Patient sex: F
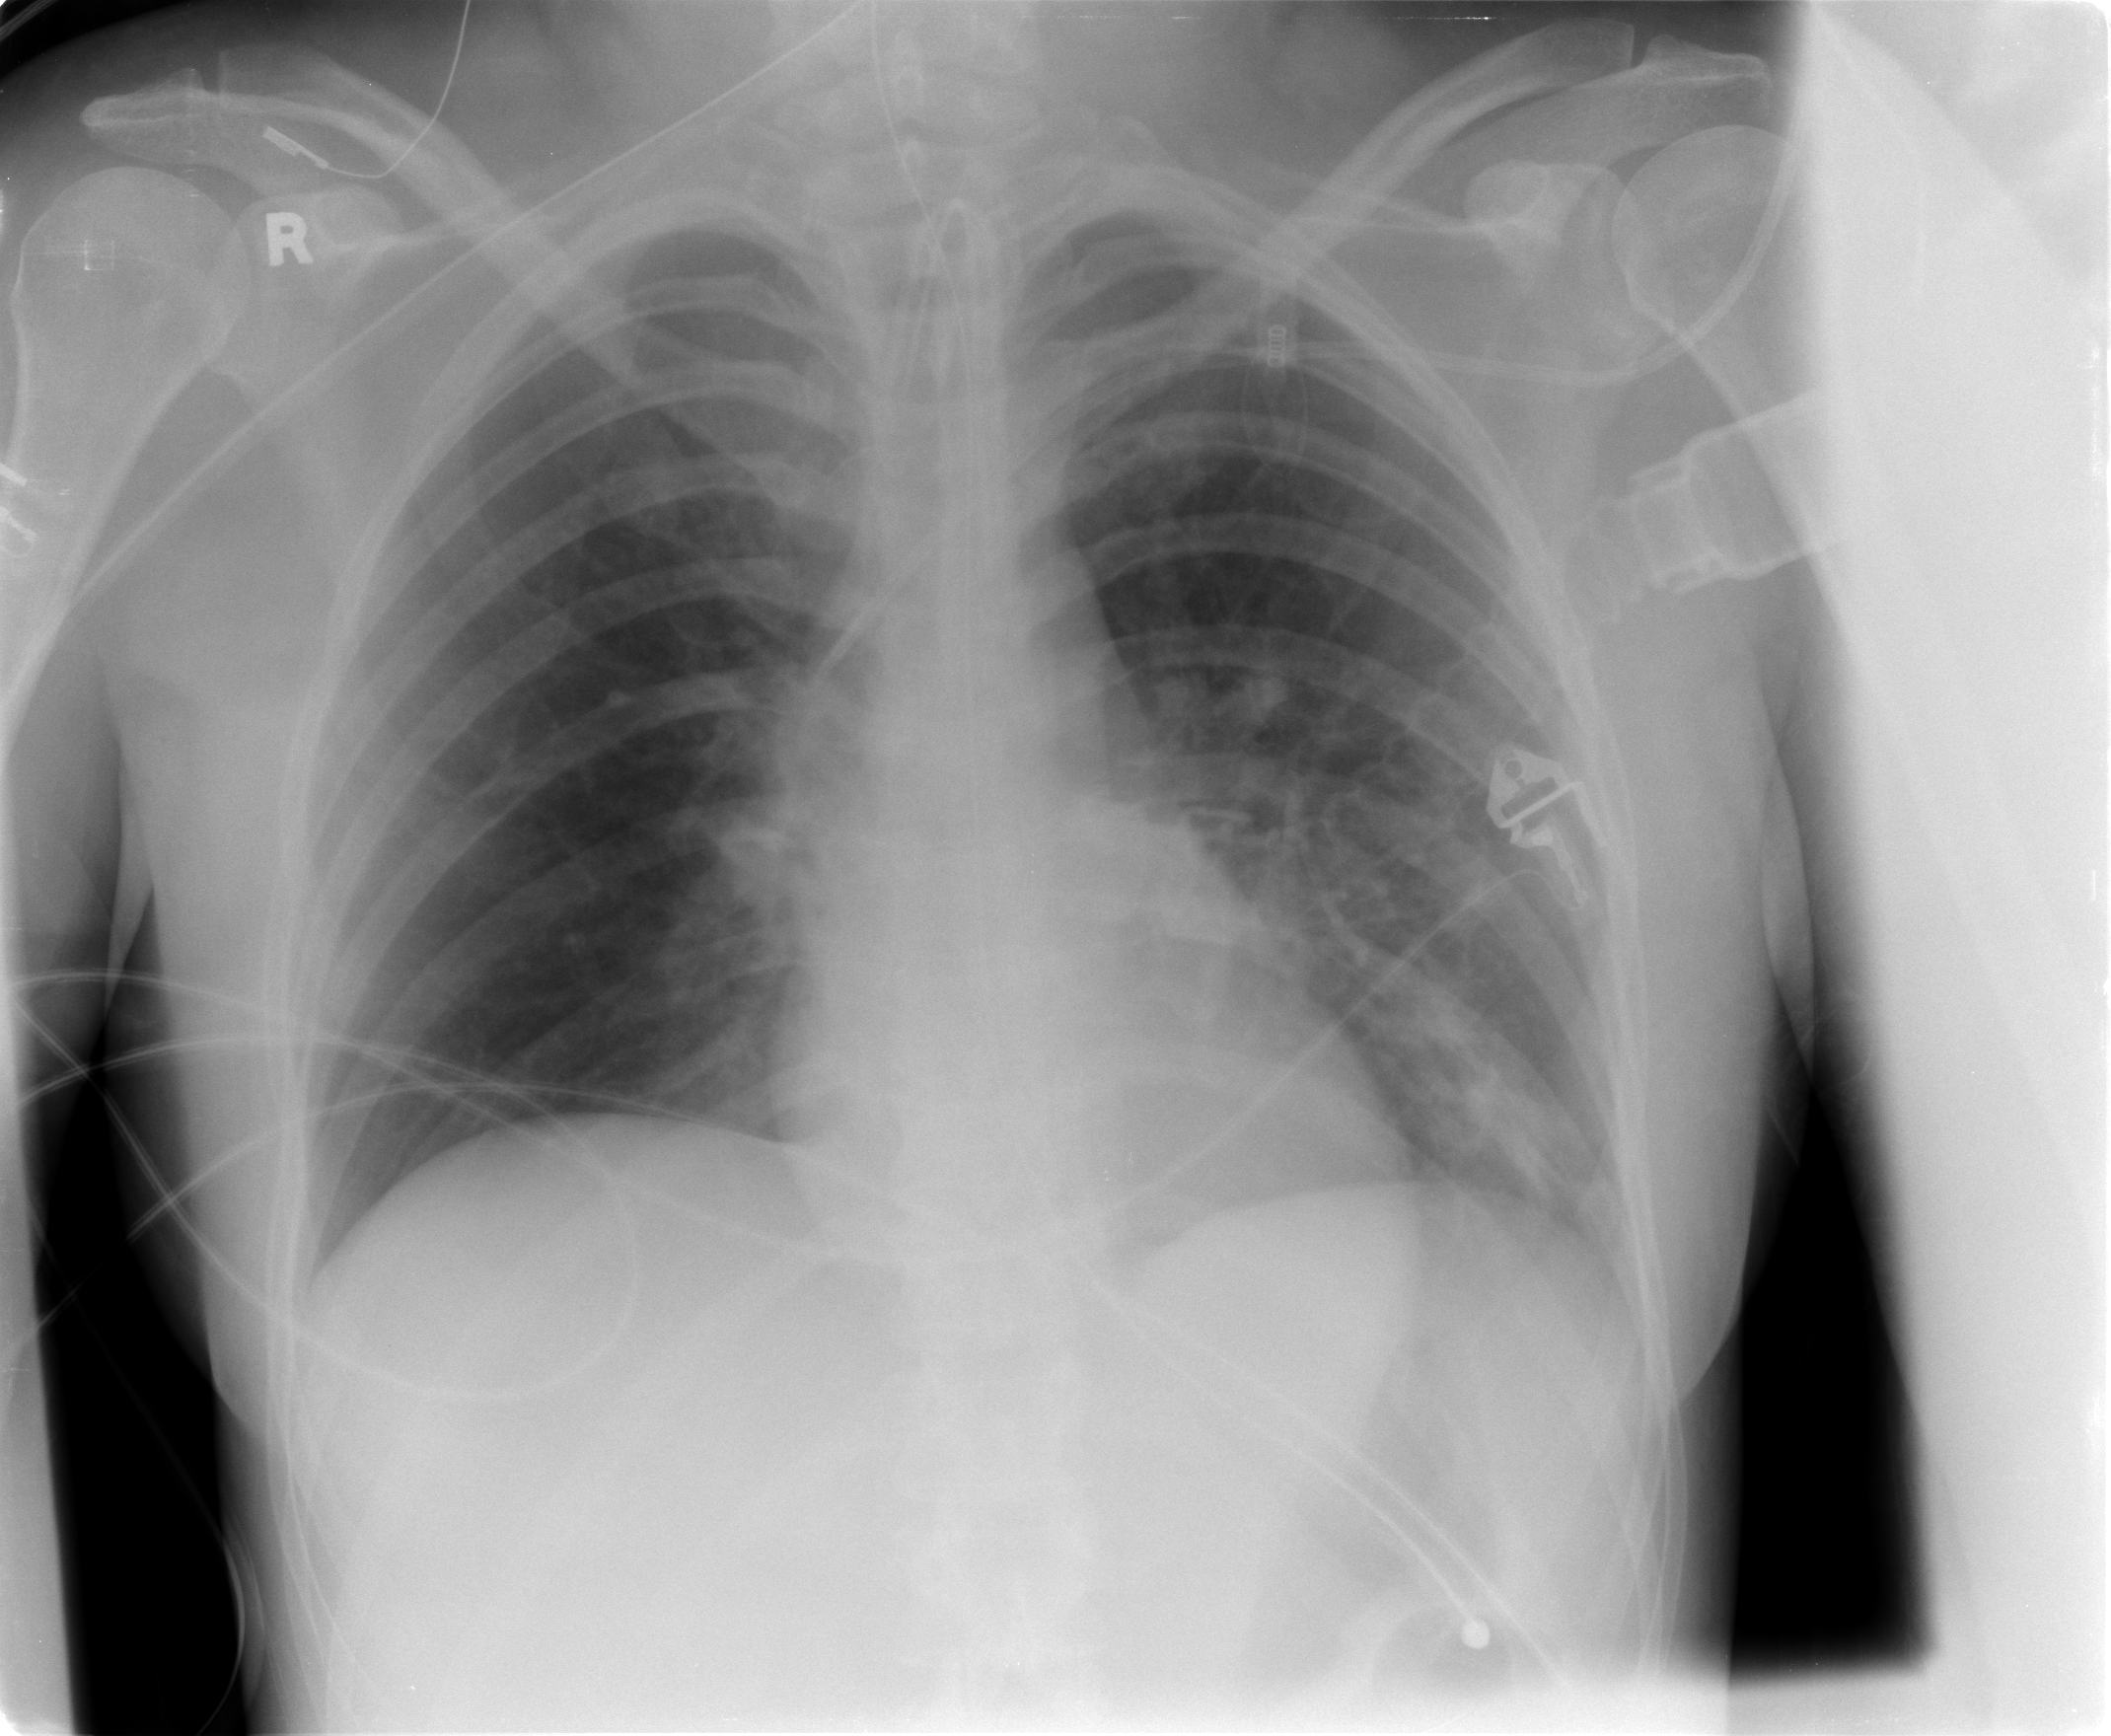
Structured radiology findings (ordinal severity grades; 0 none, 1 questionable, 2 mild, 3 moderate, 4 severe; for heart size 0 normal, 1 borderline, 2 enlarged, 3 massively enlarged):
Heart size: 0
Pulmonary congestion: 0
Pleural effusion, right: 0
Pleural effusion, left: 0
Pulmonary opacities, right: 0
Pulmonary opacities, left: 2
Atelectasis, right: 0
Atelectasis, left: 0